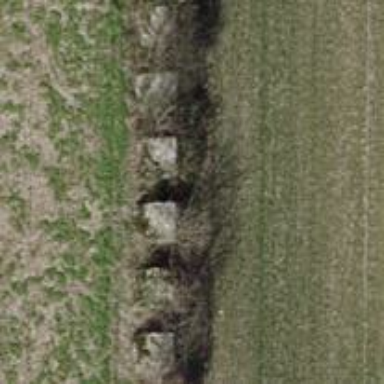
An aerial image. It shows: Block barrier.